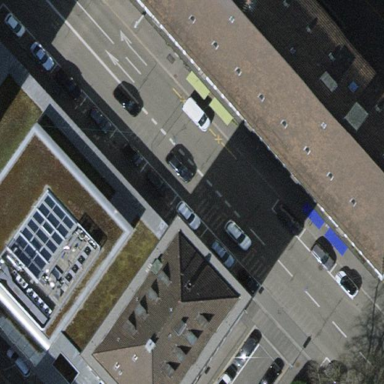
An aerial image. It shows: Parking lane area.